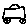
Label: car